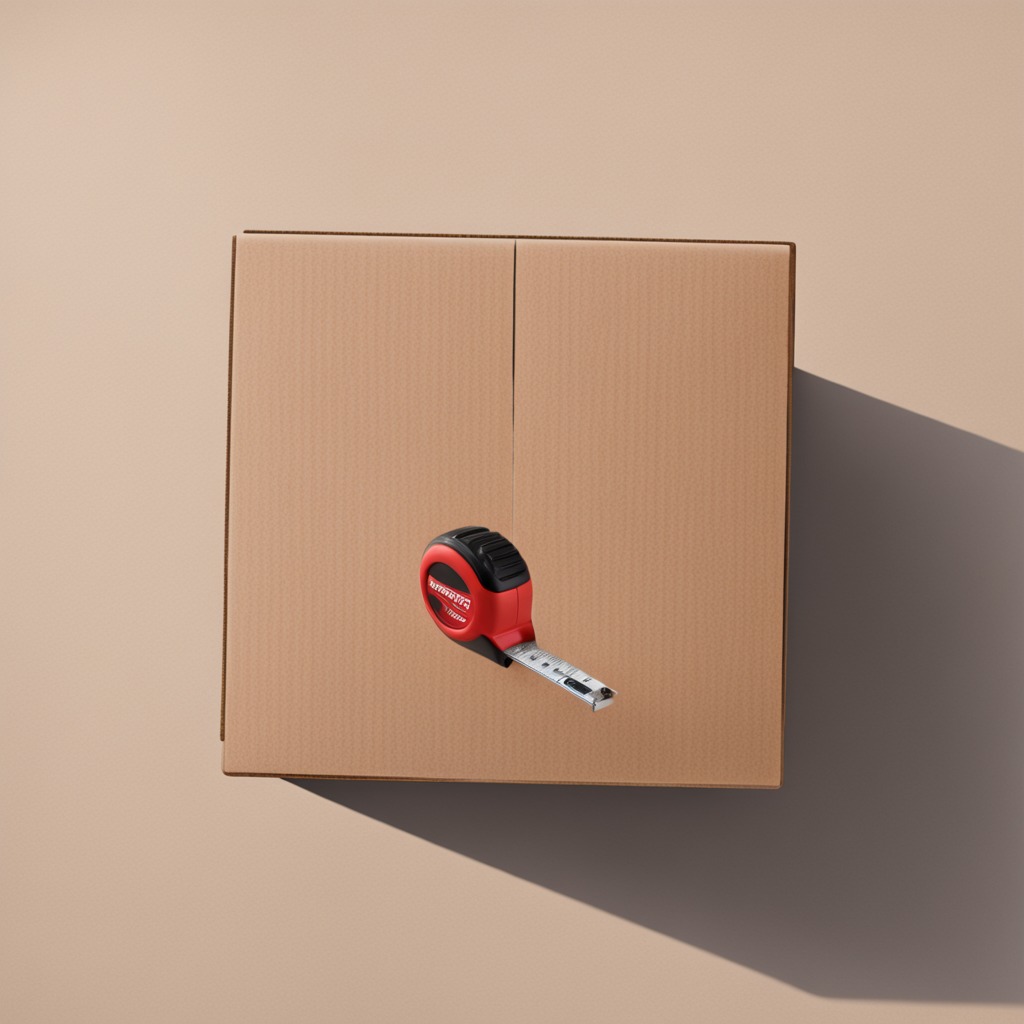
A measuring tape is lying on the cardboard box surface.